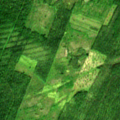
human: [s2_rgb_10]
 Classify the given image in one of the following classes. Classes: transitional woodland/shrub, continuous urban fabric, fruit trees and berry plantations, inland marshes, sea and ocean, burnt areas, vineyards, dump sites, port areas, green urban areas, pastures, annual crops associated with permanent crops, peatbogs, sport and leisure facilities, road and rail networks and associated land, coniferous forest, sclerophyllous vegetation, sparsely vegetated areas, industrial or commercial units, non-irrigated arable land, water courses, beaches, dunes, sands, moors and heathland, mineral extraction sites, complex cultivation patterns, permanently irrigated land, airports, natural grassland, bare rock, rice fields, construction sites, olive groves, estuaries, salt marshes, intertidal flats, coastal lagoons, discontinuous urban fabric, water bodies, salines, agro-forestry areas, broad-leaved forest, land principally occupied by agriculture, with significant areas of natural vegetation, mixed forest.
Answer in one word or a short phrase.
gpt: coniferous forest, mixed forest, transitional woodland/shrub